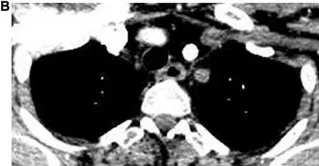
Enhanced thoracic computed tomography reveals fresh thrombus formation in the brachiocephalic trunk, which regressed after interferon-alpha treatment. (B) Regression of thrombus in a reviewed computed tomography after 2 months of interferon-alpha treatment.
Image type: radiology (ct)